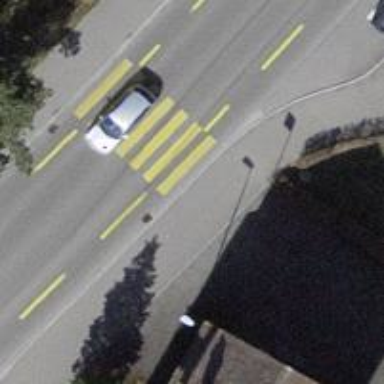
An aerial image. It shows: Asphalt sidewalk along the footway.